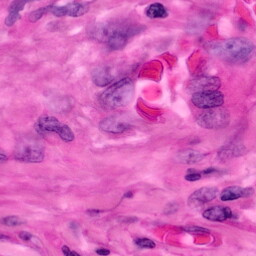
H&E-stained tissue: Pancreatic